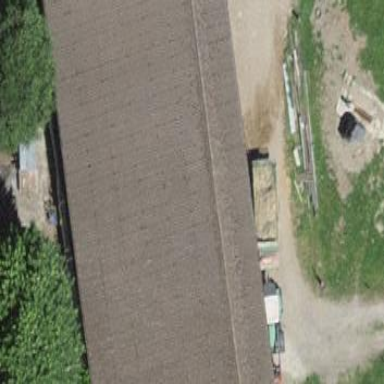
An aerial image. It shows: Rural barn.